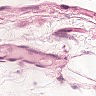
Metastatic tissue present: no